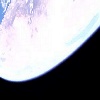
Label: sunburn